Question: I am planning on creating a database to track teams and players in a soccer league. The stats I wish to track are as follows...
goals scored/conceded(gk), assists, minutes played, cards received and leading scorers.
As well as overall standings and fixtures and results. I have created an ER diagram and I think I have all the required tables but have some m:n relationships which I know shouldn't exist so am hoping my relationships are correct
updated er diagram

I may or may not include the second tire of this league otherwise I don't think I actually need the league table.
will it cause me any problems if i implement it as is. i am not sure if it is ok to have 2 cols in the 'fixtures' table that are referencing one column from the 'teams' table. And my 'goals_scored' table has the same two fk's as my 'player_match' table.
Am I anywhere near the right track? Any help would be appreciated.
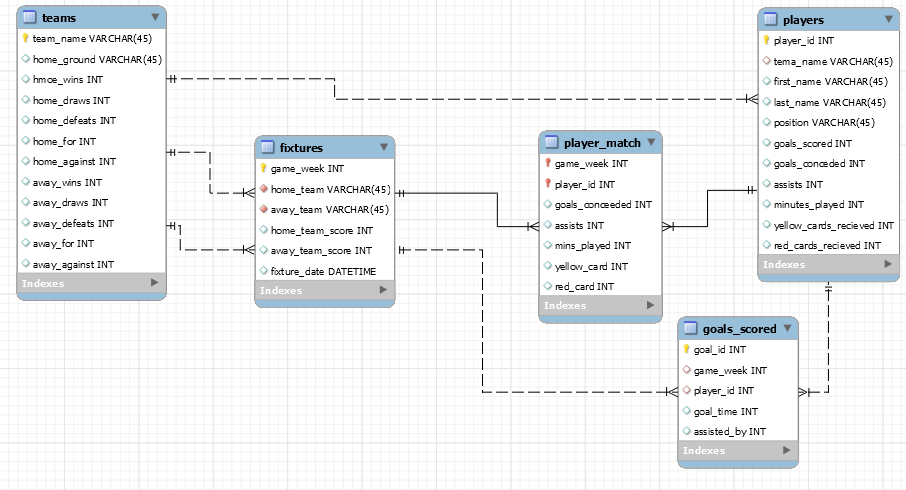
Answer: It's fine to have two columns of a table reference the same column of another table. The fixtures table has a home_team and an away_team column, each has a different meaning, but point to the same type of entity.
I think your goals scored table would be better if it referenced the player_match table instead of the players table as the only players it can reference are the ones in who have played in the fixture.
You also need to consider how you are going to extract the data from the tables as you are duplicated the goals_scored and goals_conceded columns across three tables. It would help your data integrity if those values where store once, say on the goals_scored table, and calculated by your query when extracting the data.